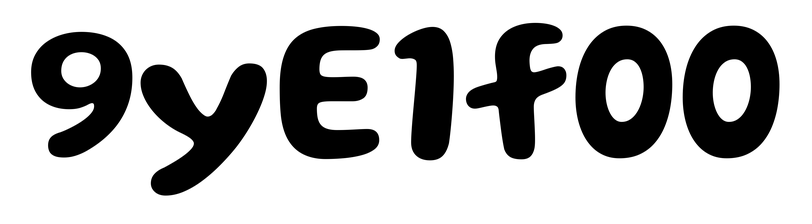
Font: Gluten_SemiBold